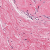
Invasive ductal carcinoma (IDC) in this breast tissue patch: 0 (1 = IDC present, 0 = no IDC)